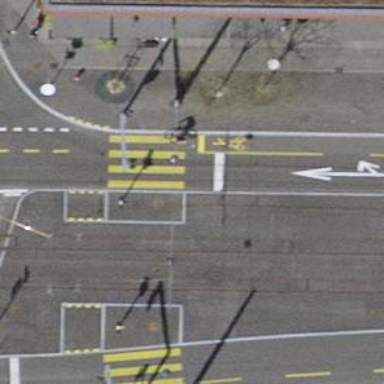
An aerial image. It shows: Tram crossing on the railway.